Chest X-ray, PA view. Patient: 53 years old, sex F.
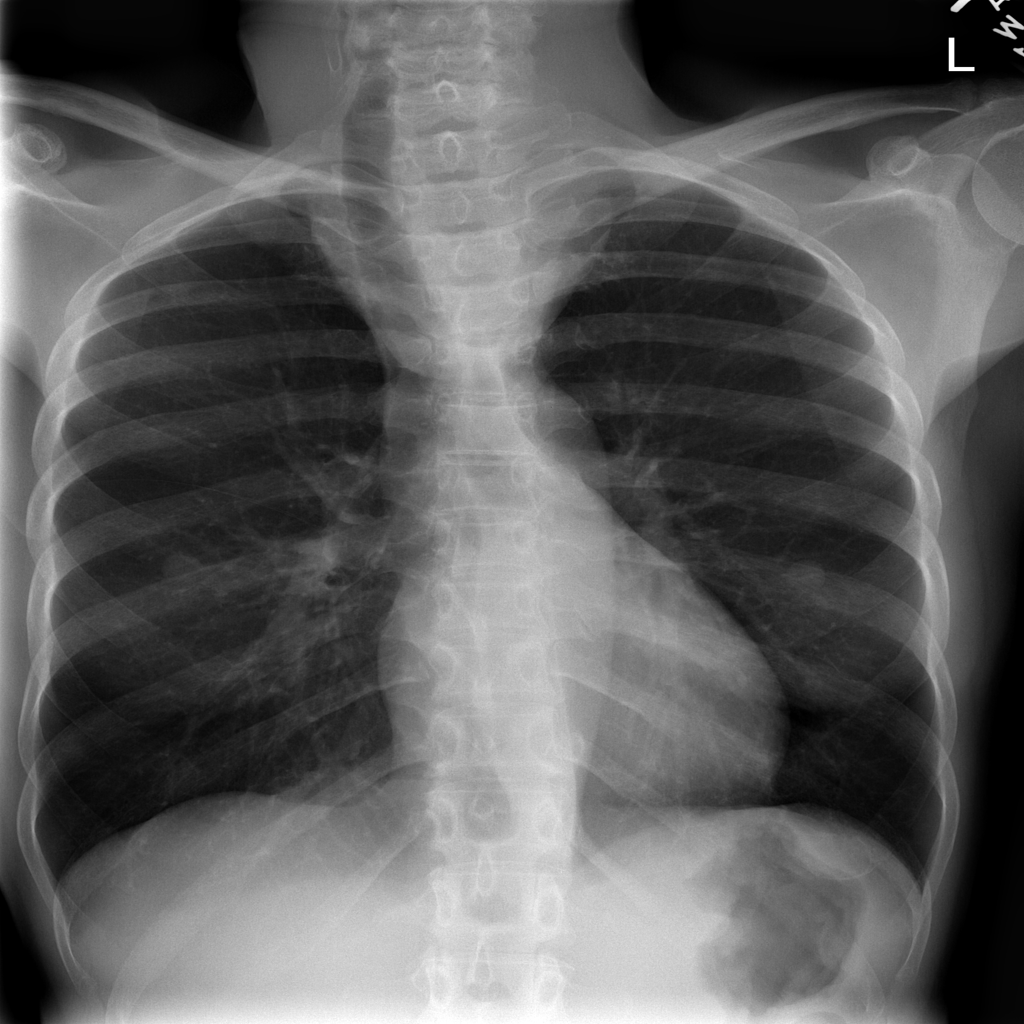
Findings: No Finding